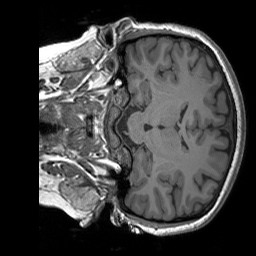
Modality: T1w
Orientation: coronal
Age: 19
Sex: female
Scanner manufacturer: siemens
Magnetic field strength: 3 T
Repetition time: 1.9 s
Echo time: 0.00243 s